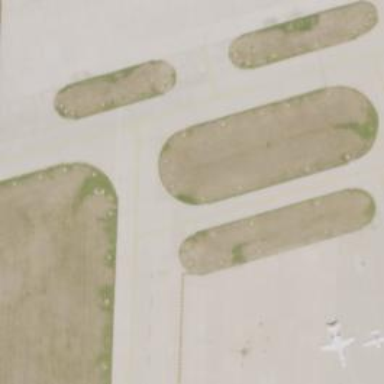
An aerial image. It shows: Image of taxiway at airport.